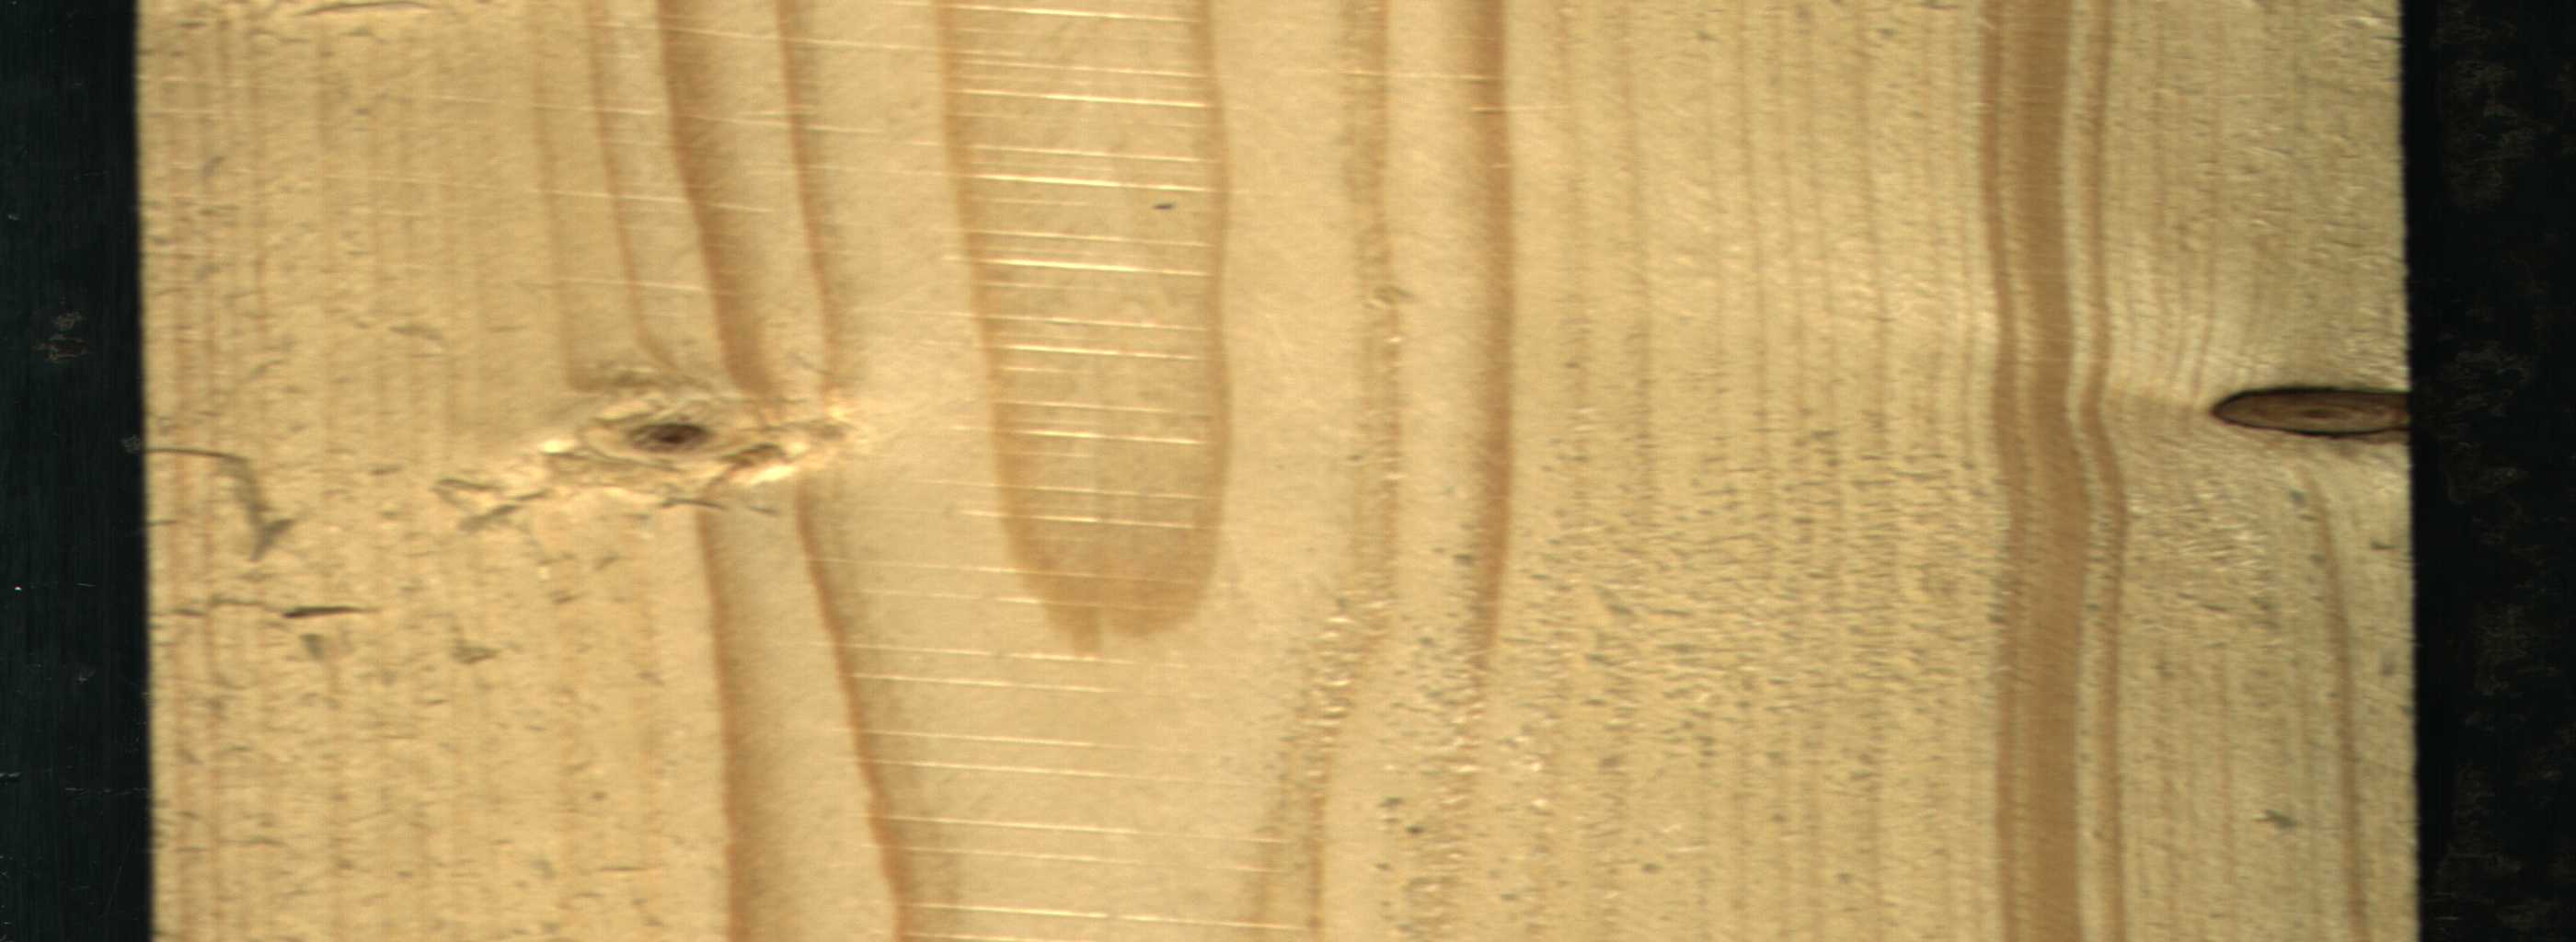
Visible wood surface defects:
Quartzity
Dead_Knot
Live_Knot